Question: I am working on Android L trying to implement a drawer menu that overlaps the action bar. I have done it the normal way where it appears under the action bar, as described here: <URL>.
It was done in the google IO 2014 app and I would like to replicate it. I have been looking through the code (<URL> but I can't figure out how they done it.
Here is an image:

Does anyone have any idea how they done it?
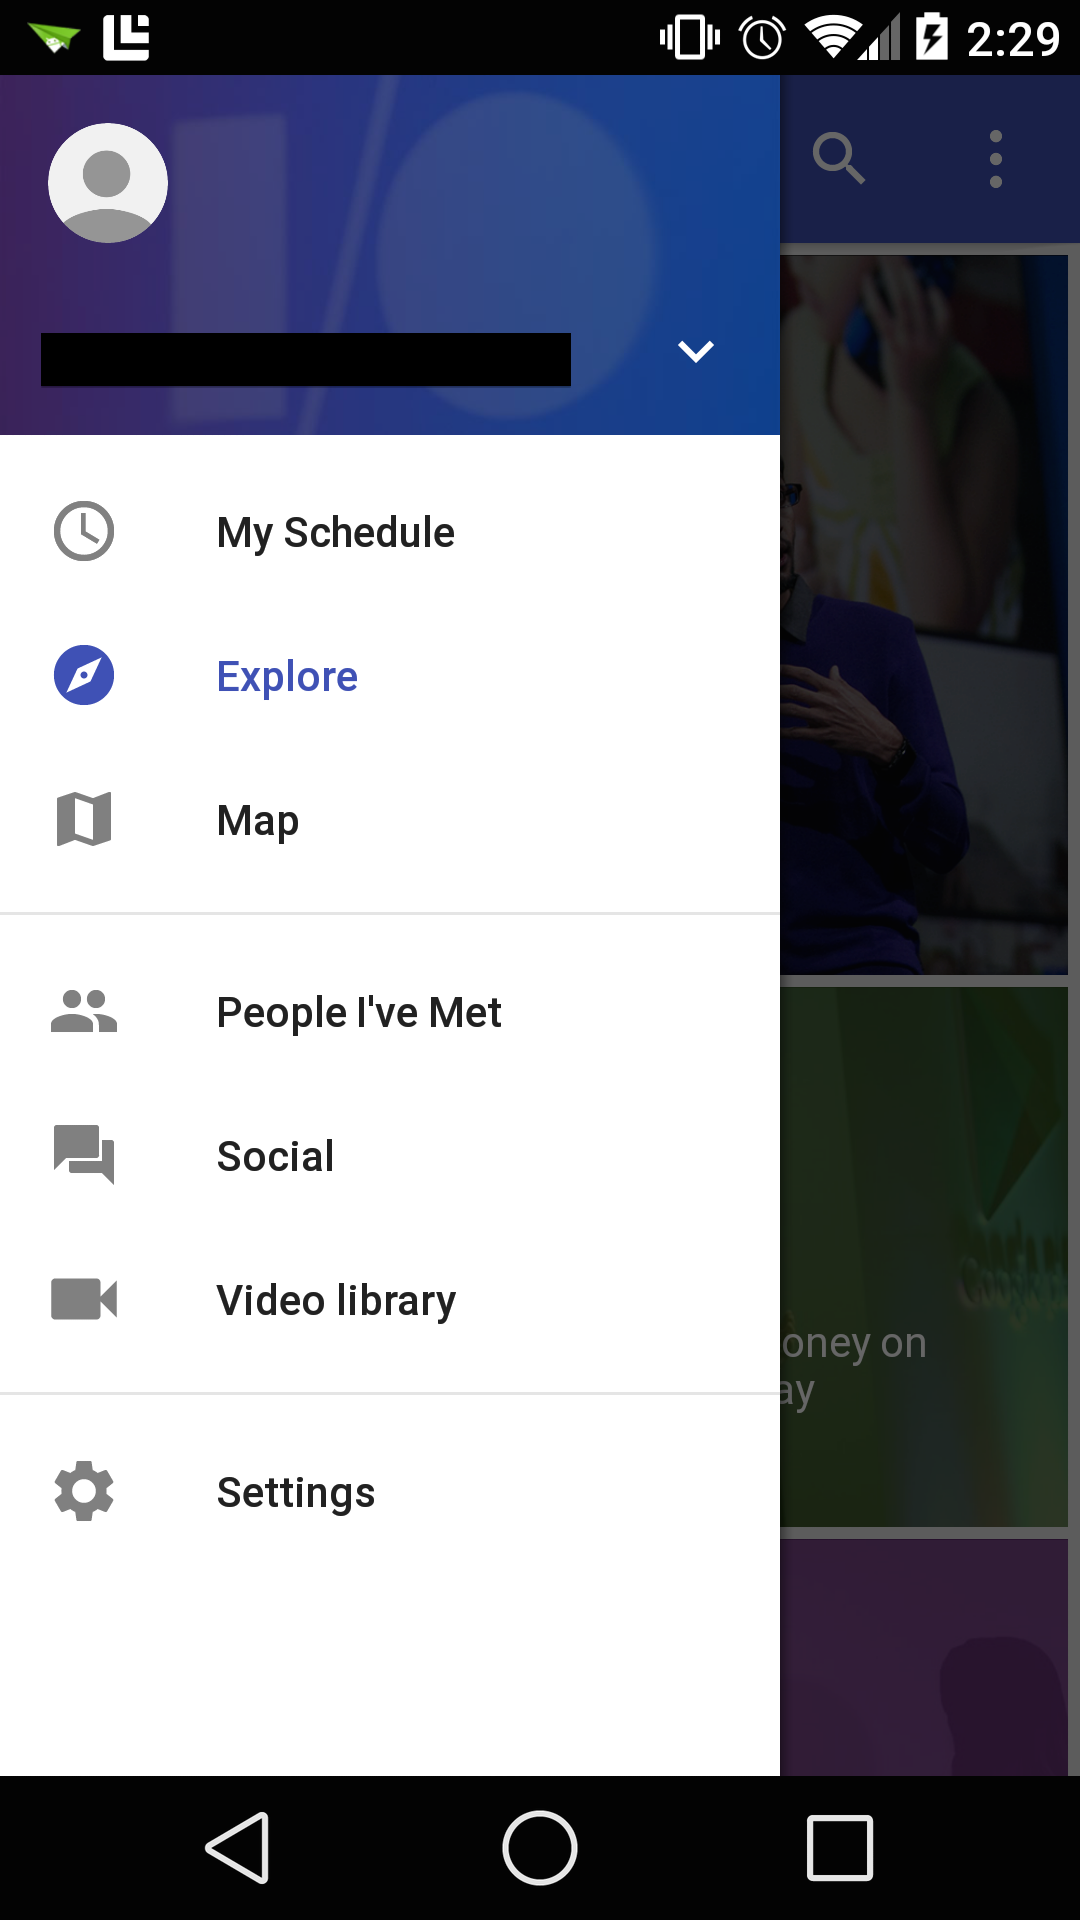
Answer: To obtain this you have to use the new Toolbar.
You can use a layout like this:
'''
<Toolbar xmlns:android="http://schemas.android.com/apk/res/android"
android:theme="@style/ActionBarThemeOverlay"
android:id="@+id/toolbar_actionbar"
android:layout_width="match_parent"
android:layout_height="?android:actionBarSize" />
'''
Then in your activity you can do:
'''
Toolbar mActionBarToolbar = (Toolbar) mActivity.findViewById(R.id.toolbar_actionbar);
if (mActionBarToolbar != null) {
mActivity.setActionBar(mActionBarToolbar);
}
'''
Finally you have to setup the toolbar to work with the navigation drawer:
'''
if (mActionBarToolbar != null) {
mActionBarToolbar.setNavigationIcon(R.drawable.ic_navigation_drawer);
mActionBarToolbar.setNavigationOnClickListener(new View.OnClickListener() {
@Override
public void onClick(View view) {
if (mDrawerLayout.isDrawerOpen(Gravity.START)) {
mDrawerLayout.closeDrawer(Gravity.START);
} else {
mDrawerLayout.openDrawer(Gravity.START);
}
}
});
}
'''
Pay attention because currently the new Toolbar class is only API-21.